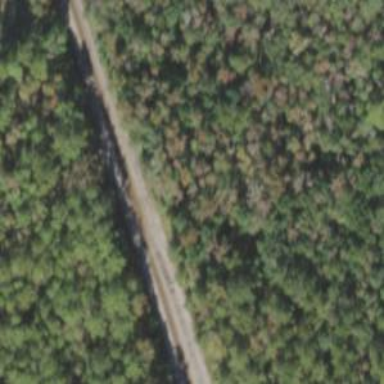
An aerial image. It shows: Railway siding with rails.